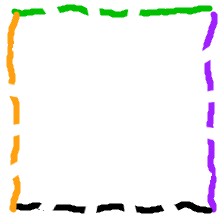
Shape: square